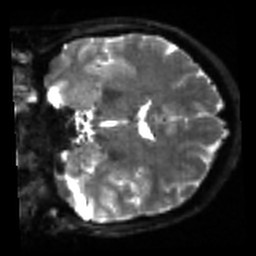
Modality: sbref
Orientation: coronal
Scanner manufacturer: siemens
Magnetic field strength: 3 T
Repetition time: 4 s
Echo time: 0.0594 s